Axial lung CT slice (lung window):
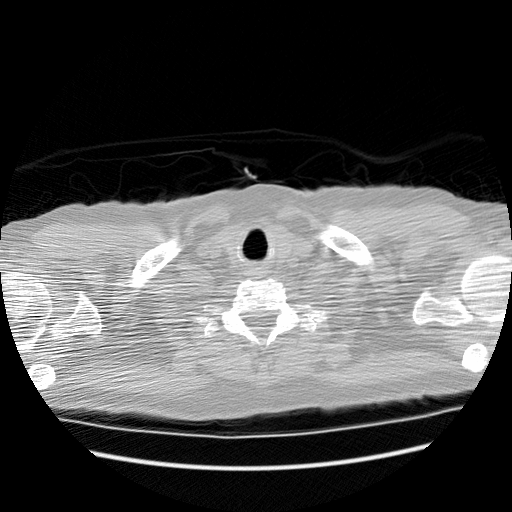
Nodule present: no